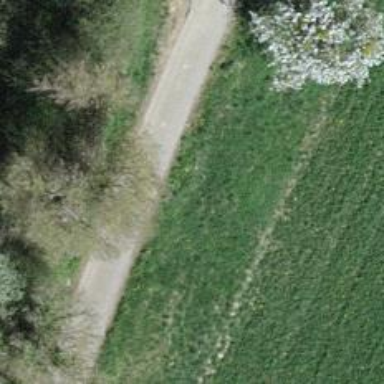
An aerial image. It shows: Well-maintained track road of grade 1.